Field crop: maize
Growth stage: 2
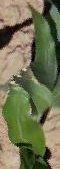
Species: maize